Brain MRI, t2w sequence, axial 2D slice.
Patient: age 41, sex F, weight 95 kg, height 1.95 m
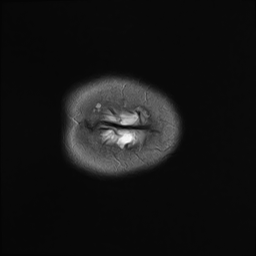